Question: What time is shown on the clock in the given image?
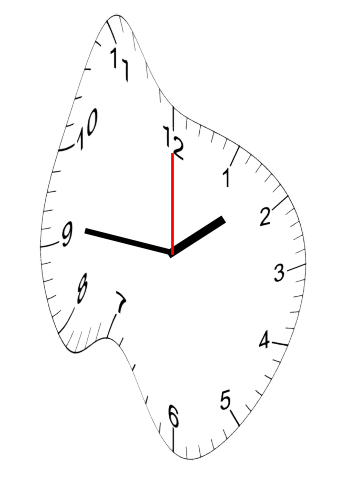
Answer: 01:46:00